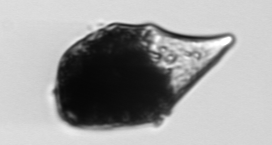
Label: Gyrodinium